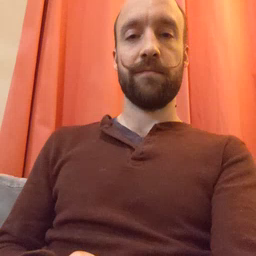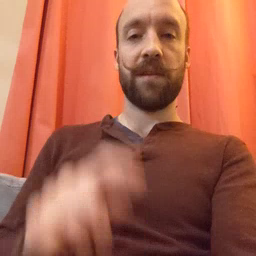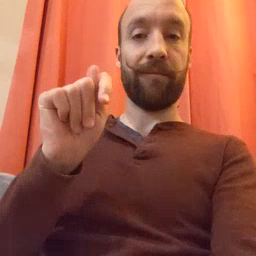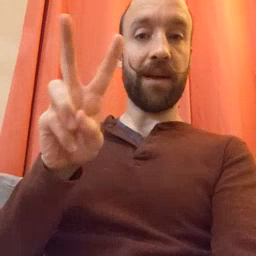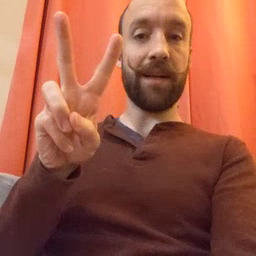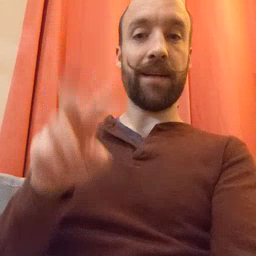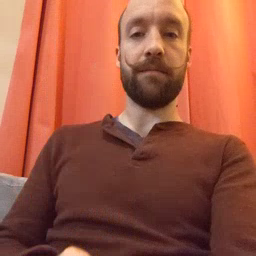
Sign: TV